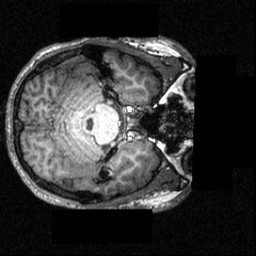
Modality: T1w
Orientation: axial
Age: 19
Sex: male
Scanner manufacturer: siemens
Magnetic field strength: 3.951 T
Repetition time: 1.5 s
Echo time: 0.00335 s